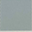
Piece: xx